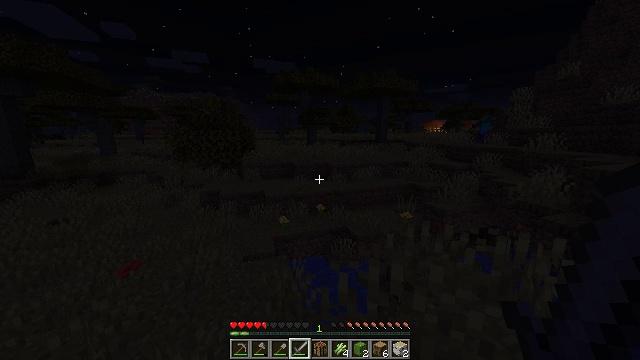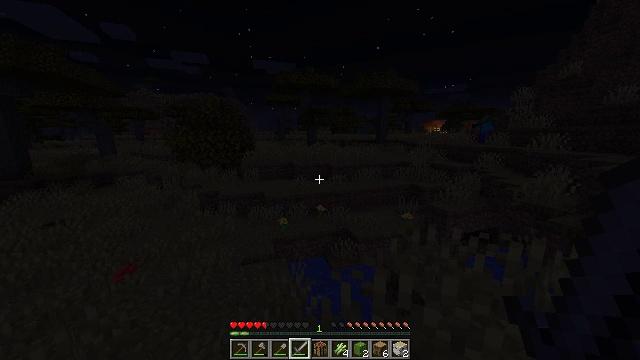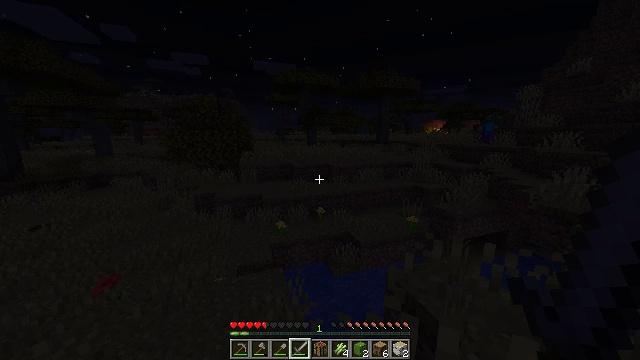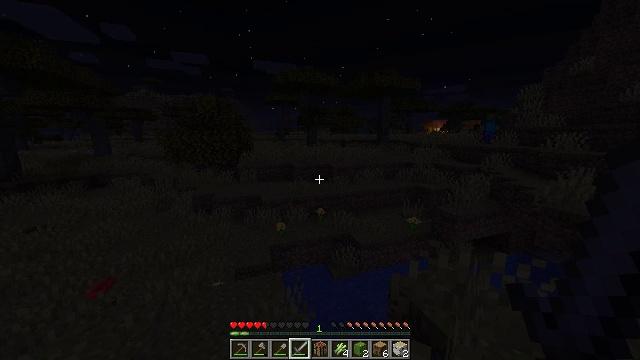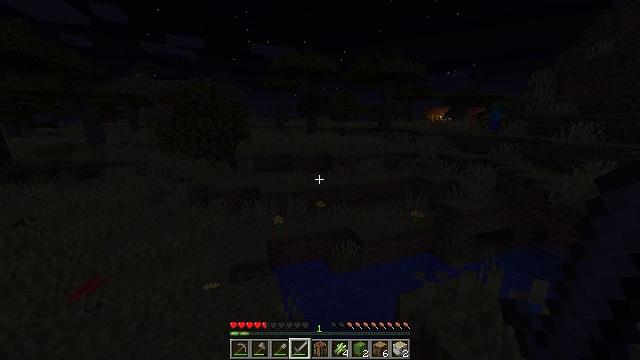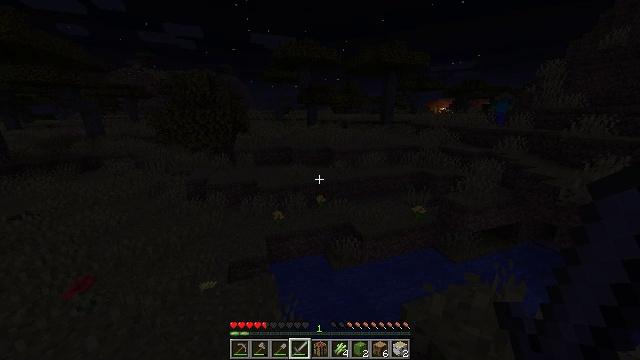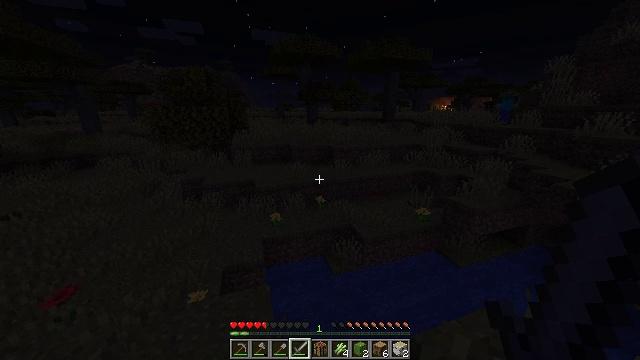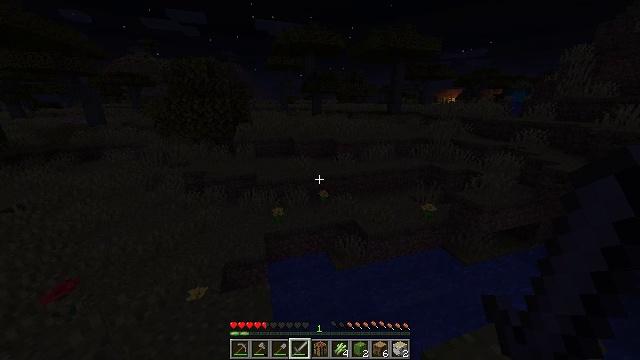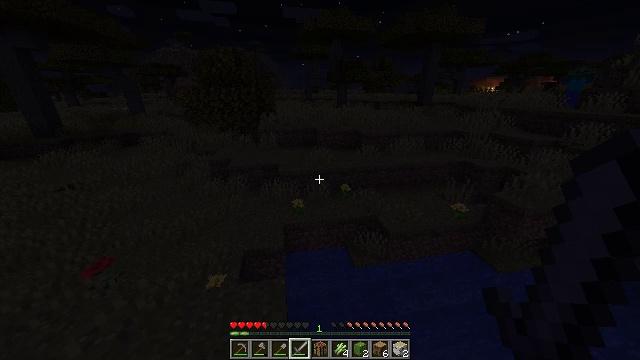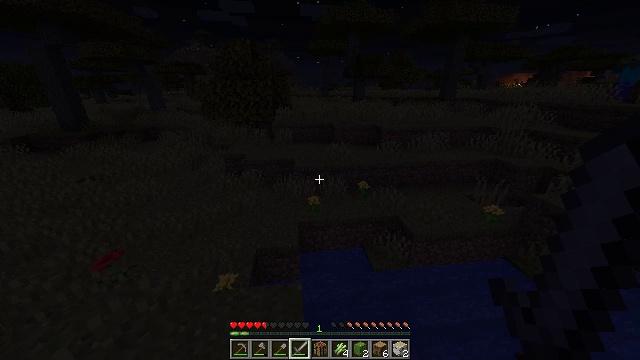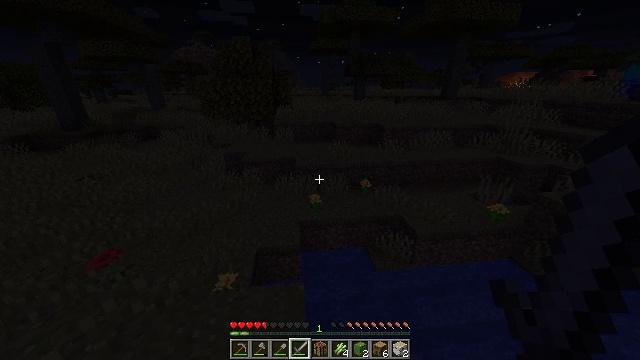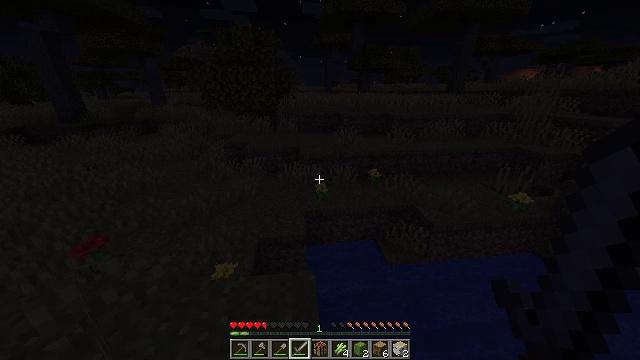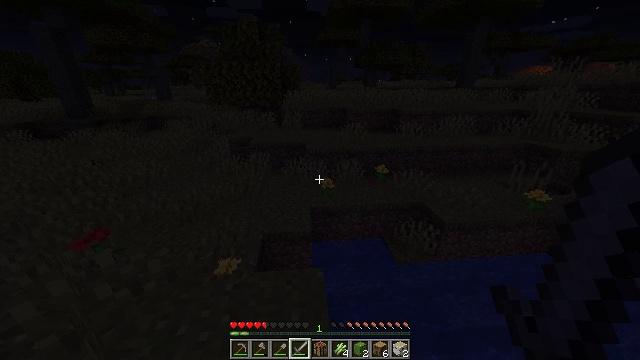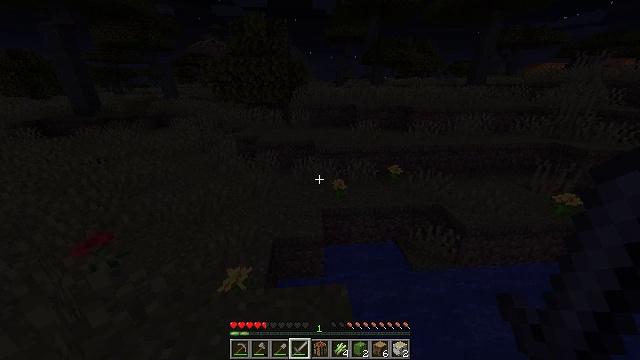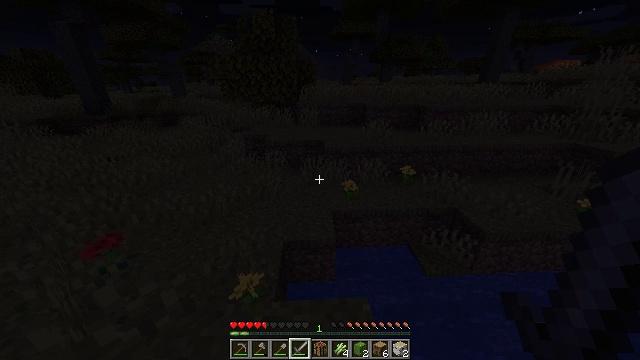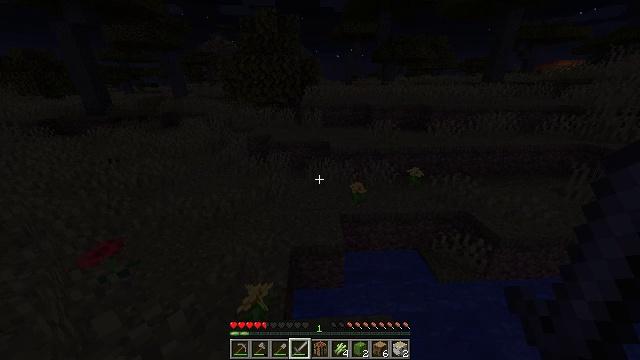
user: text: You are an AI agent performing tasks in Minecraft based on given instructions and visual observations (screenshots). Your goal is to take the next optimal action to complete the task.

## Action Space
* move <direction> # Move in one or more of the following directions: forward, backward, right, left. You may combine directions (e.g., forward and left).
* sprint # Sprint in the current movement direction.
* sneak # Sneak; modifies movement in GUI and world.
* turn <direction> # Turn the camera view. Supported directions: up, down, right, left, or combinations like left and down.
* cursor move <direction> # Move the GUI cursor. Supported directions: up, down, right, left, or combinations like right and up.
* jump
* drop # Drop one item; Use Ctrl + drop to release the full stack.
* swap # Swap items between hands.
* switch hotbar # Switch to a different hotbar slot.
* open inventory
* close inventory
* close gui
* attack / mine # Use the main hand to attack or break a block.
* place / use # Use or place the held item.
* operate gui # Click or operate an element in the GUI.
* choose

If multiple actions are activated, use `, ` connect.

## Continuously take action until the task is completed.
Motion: motion action
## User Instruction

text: Recycle the acacia door.
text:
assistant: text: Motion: move forward, sprint
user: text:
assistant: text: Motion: move forward, sprint
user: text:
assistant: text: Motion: move forward, sprint
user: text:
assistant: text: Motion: move forward, sprint, turn down
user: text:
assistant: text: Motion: move forward, sprint, turn down
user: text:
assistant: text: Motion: move forward, sprint
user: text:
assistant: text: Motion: move forward, sprint, turn left and down
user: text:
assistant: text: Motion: move forward and move left, sprint, turn left and down
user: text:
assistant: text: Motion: move forward and move left, sprint, turn left
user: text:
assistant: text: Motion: move forward and move left, sprint
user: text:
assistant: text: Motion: move forward and move left, sprint
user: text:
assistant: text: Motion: move forward and move left, sprint, turn left
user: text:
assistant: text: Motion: move forward and move left, sprint, turn left
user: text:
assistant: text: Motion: move forward and move left, sprint, turn left
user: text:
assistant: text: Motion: move forward and move left, sprint
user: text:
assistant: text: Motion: move forward and move left, sprint
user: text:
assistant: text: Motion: move forward and move left, sprint, turn left
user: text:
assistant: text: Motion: move forward and move left, sprint, turn left
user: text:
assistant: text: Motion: move forward and move left, sprint, turn left
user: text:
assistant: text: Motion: move forward and move left, sprint, turn left
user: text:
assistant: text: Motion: move forward and move left, sprint, turn left
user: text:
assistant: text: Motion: move forward, sprint, turn left and up
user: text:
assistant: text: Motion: move forward, sprint, turn left and up
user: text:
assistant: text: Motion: move forward, sprint
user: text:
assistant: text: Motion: move forward
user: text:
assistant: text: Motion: move forward
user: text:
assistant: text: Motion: move forward, sprint, turn right and up
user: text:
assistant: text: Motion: move forward, sprint, turn right and up
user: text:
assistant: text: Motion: move forward, sprint, turn right and up
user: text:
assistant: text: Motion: move forward, sprint, turn right and up